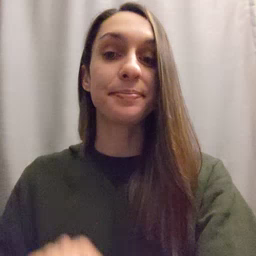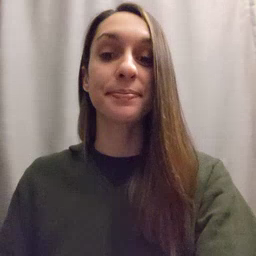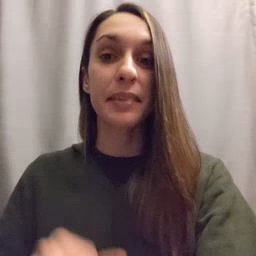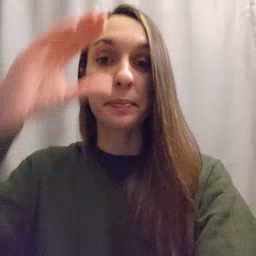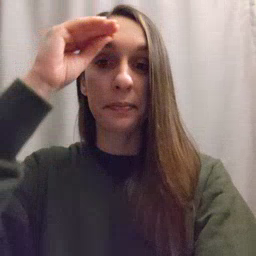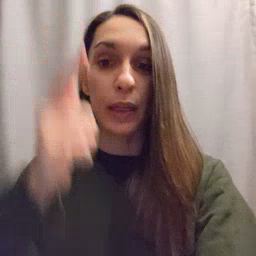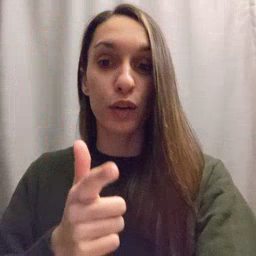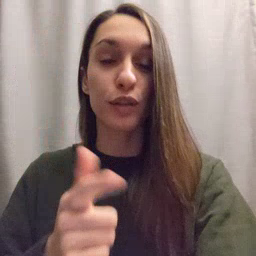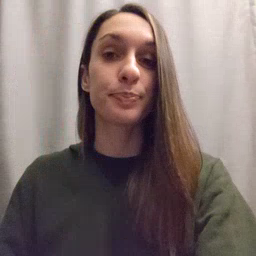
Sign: brother